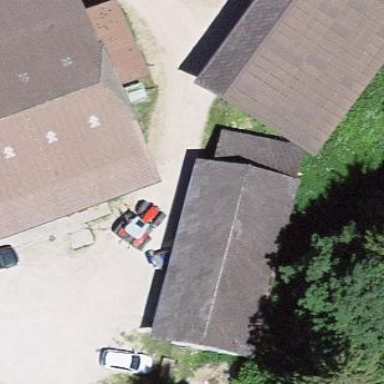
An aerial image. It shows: Rural barn.